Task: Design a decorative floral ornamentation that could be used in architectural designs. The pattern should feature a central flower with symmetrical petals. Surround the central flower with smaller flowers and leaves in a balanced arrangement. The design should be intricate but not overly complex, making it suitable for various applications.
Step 596:
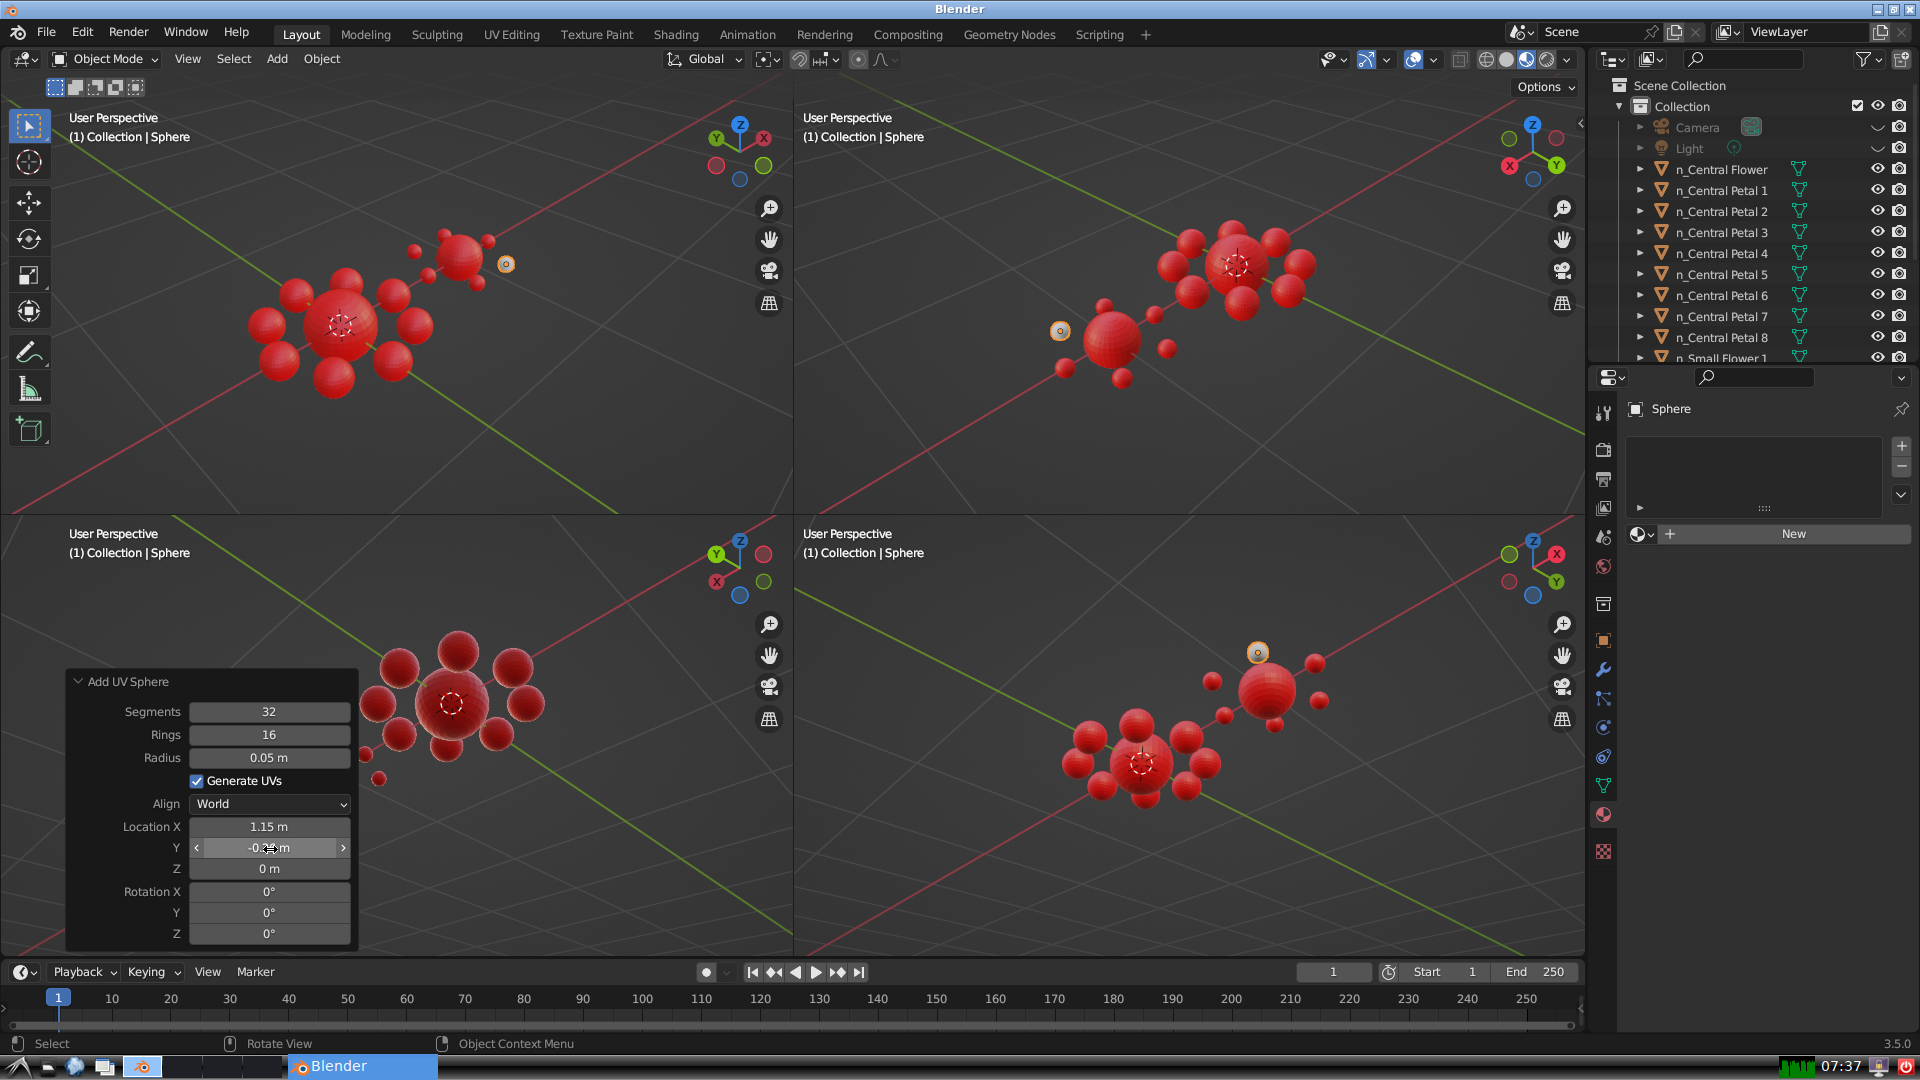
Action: {"mouse_move": [270, 867]}